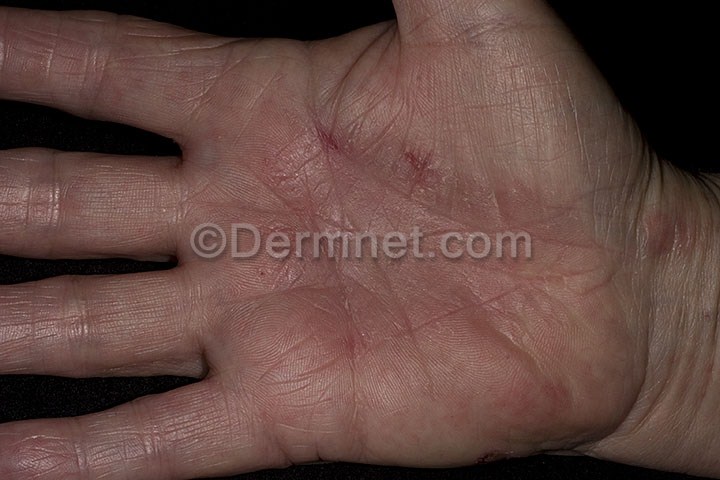
Disease: Eczema Photos